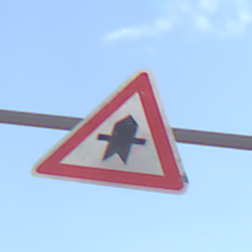
Verkehrszeichen: Vorfahrt
Umgebung: Outdoor, Nature
Tageszeit: Midday
Wetter: PartlyCloudy
Licht: Natural
Jahreszeit: NotSpecified
Kontrast: HighContrast